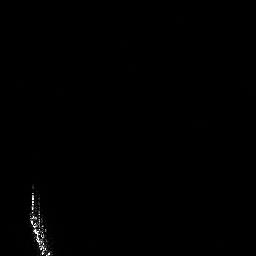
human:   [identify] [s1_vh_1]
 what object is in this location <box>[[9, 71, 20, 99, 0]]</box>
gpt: <ref>1 large ship at the bottom left</ref>